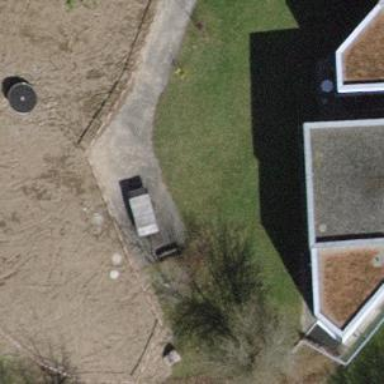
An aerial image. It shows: Brown bench in the vicinity.